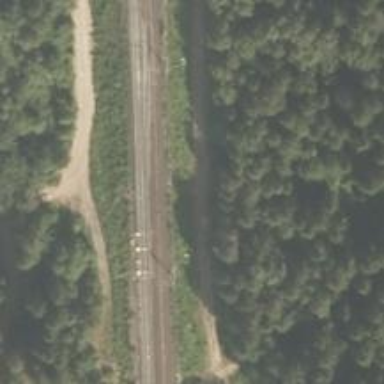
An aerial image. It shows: Railway track with continuous electrified contact lines.